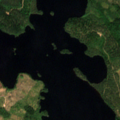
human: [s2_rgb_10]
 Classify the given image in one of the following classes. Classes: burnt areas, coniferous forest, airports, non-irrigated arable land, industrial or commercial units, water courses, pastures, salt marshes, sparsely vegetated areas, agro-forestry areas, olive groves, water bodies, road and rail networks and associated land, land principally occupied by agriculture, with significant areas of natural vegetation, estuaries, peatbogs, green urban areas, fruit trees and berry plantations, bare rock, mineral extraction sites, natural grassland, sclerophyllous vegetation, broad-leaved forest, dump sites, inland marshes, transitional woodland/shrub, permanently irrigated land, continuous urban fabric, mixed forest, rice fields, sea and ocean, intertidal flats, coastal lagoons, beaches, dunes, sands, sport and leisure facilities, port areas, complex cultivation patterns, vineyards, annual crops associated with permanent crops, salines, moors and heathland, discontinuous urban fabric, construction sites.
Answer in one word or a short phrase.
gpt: coniferous forest, transitional woodland/shrub, water bodies